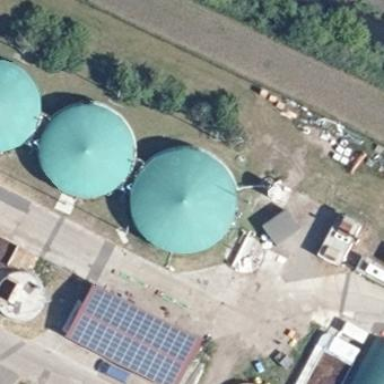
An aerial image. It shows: Digester building.